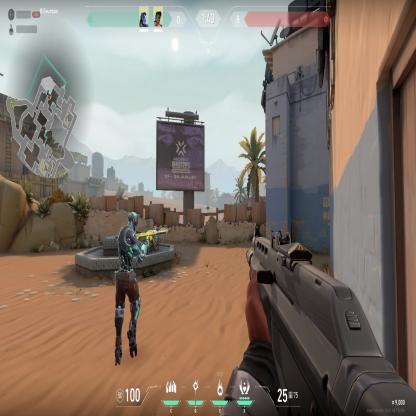
Label: teammate